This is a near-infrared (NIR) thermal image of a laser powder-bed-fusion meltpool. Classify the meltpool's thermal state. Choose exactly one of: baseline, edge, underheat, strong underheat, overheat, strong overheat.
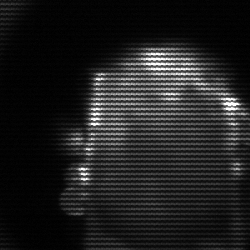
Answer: baseline